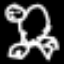
Label: frog